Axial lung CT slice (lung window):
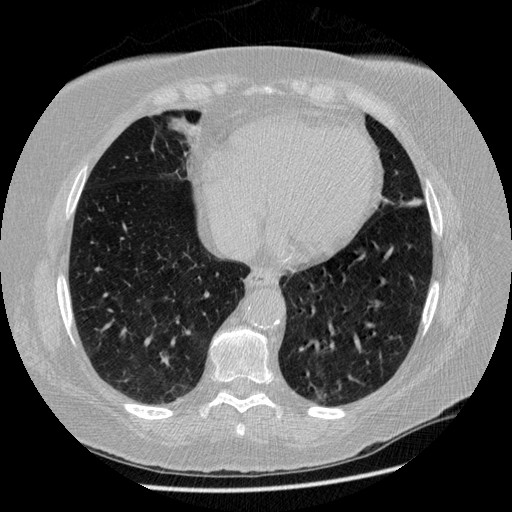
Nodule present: no